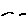
Label: bird